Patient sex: F
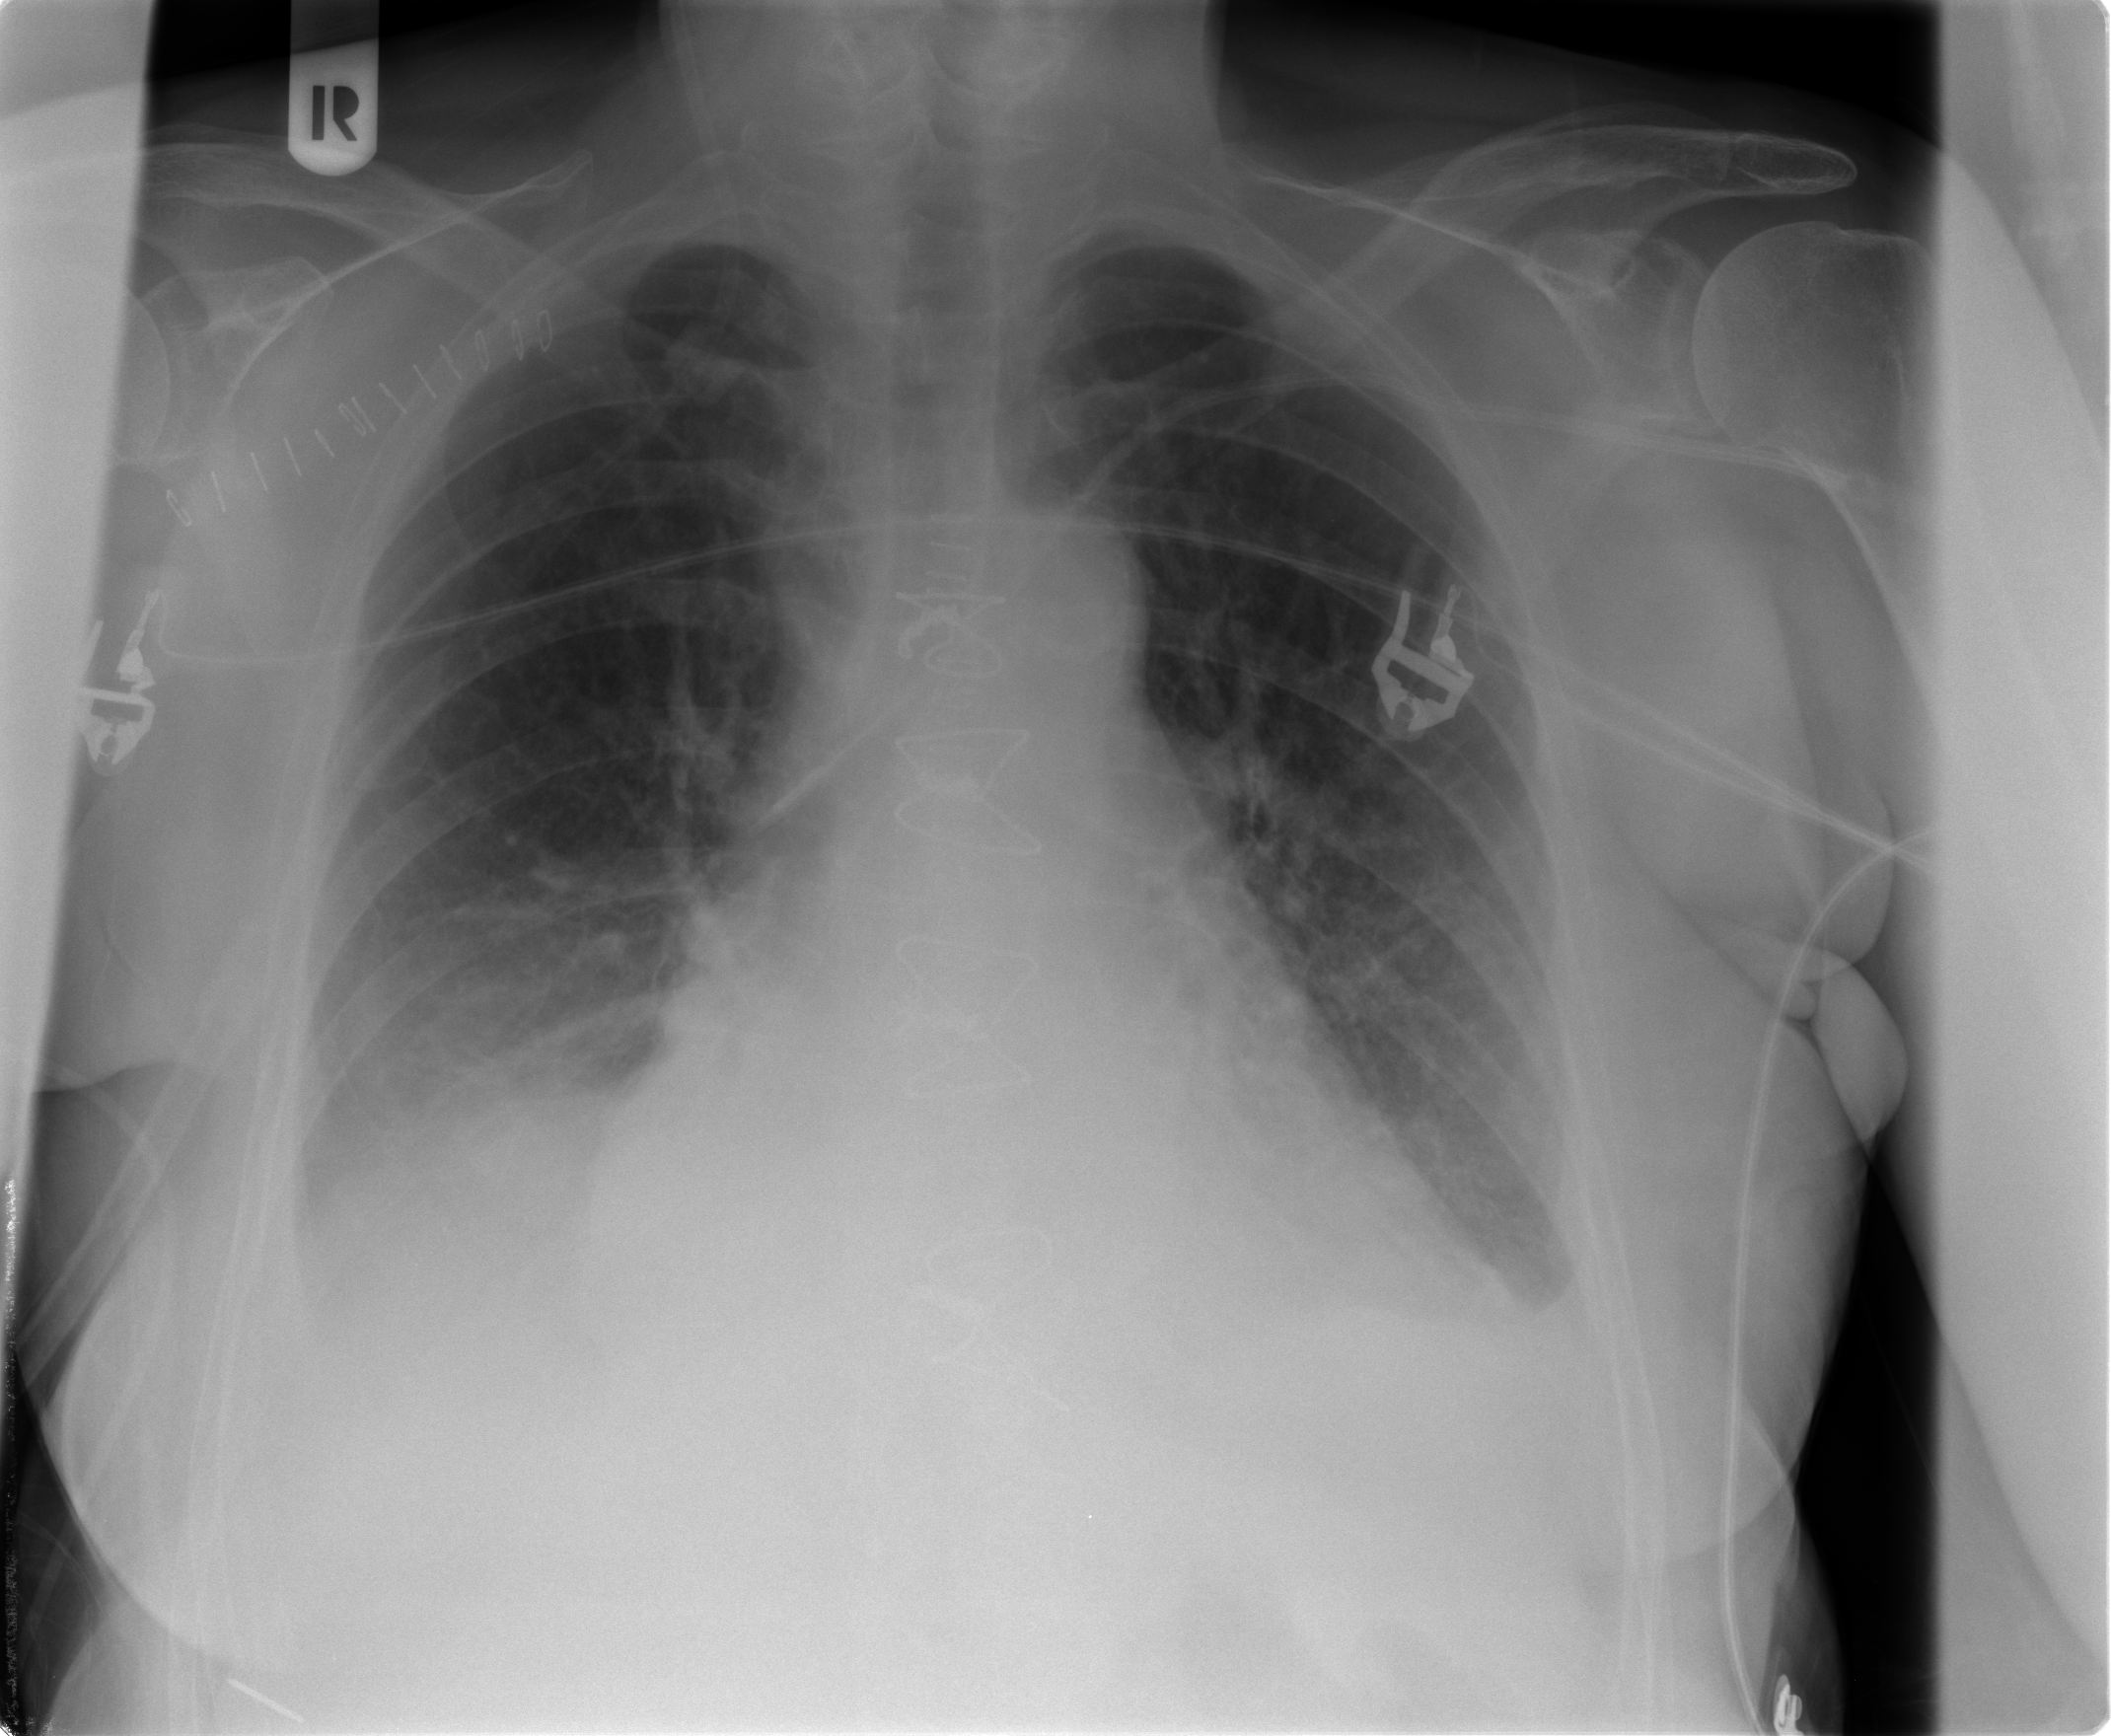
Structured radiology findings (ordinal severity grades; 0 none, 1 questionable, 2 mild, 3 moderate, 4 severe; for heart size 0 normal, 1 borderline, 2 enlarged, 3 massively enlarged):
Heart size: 2
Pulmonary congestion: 1
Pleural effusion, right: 2
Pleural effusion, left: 2
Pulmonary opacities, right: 1
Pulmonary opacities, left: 0
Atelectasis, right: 2
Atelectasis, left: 2